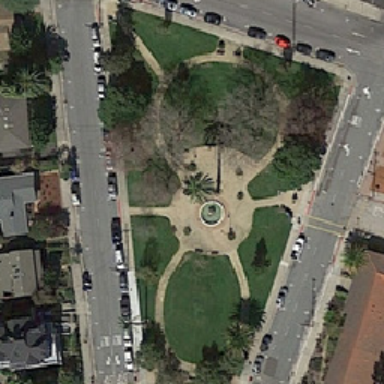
Some cars and roads surround squares including some lawn and wood .